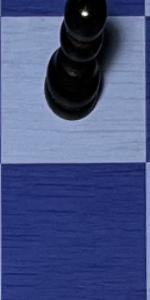
Label: Empty